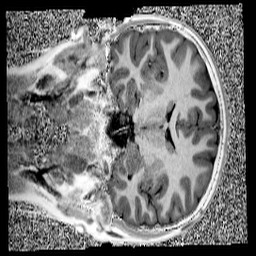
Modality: UNIT1
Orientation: coronal
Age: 11
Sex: male
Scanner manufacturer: siemens
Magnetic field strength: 3 T
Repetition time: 4 s
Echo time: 0.00299 s